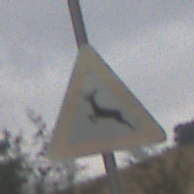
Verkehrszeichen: WildwechselRechts
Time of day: MorningAfternoon
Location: Outdoor (Nature)
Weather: Overcast
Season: NotSpecified
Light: Natural